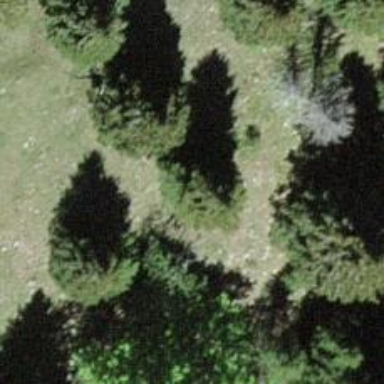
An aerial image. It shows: Needle-leaved tree in natural setting.